Question: How many ricochets will a ball launched from (1.0, 1.0) at 60° need to hit the target at (9.0, 9.0)? The ball reflects perfectly off the arena walls and mirror-obstacles.
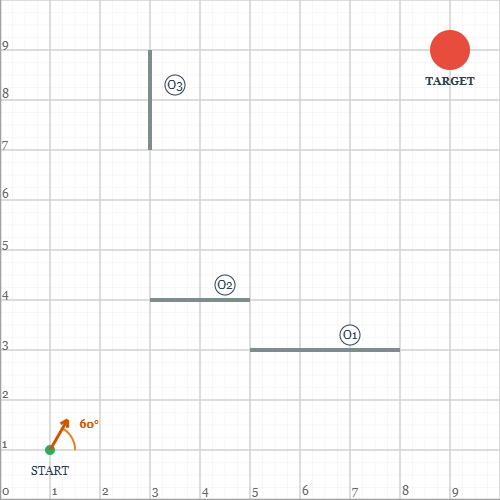
Answer: 9